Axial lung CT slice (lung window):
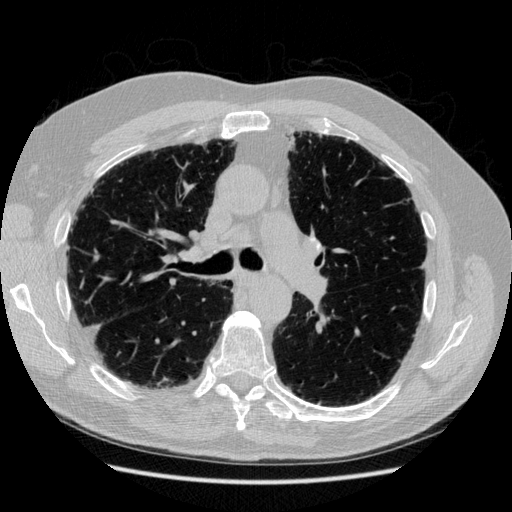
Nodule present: no